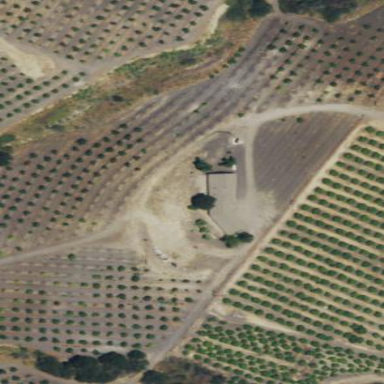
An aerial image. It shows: Orchard.